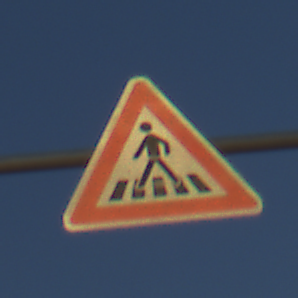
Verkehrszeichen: FussgaengerueberwegRechts
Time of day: SunriseSunset
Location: Outdoor (Nature)
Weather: Clear
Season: NotSpecified
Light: Natural